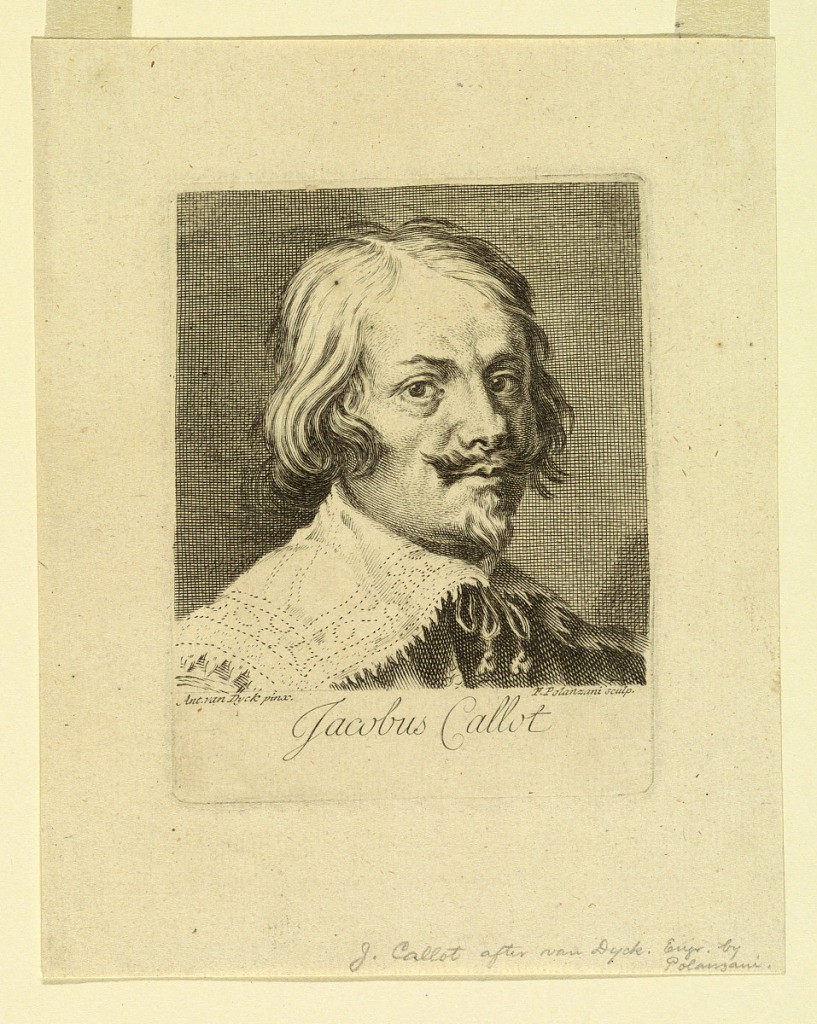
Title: Portrait of Jacques Callot
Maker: Jacques Callot, French, 1592–1635
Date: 1748
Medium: Engraving on paper
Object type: Print
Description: Shoulder-length portrait in three-quarter view towards right. Callot is bareheaded, and wears a suit with a wide collar.